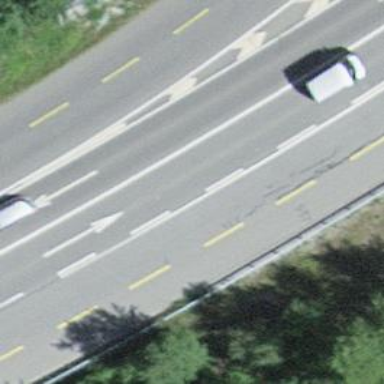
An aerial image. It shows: Asphalt road designated as trunk highway.